Current action and preconditions to check: path_clear

Your task: For each precondition in the list above, predict whether it will hold at this action.

Consider the current scene as observed from the mobile robot's camera, and analyze the predicted future states of all dynamic agents (e.g., people, animals, vehicles, or any moving entities) within the NEXT SECOND.

IMPORTANT: Only answer "very likely" if you are absolutely certain—based on strong, clear evidence—that a dynamic agent will violate the precondition in the predicted future state. Do NOT answer "very likely" for unlikely, ambiguous, or low-probability risks.

Ask yourself for each precondition: Is there a high probability, with clear and convincing evidence, that the predicted future states of any dynamic agent will interfere with the predicted future state of the currently executing action within the NEXT SECOND, causing that precondition to fail?

Assess the risk level based on these predictions. Use "likely" or "very likely" if motions create a clear risk of interference.

Use "neutral" or "improbable" if agents are nearby but their predicted paths are clearly diverging or non-conflicting.

Failure Risk Categories: "very improbable", "improbable", "neutral", "likely", "very likely"

Answer Format: Output ONLY the probability_of_failure value from these categories: "very improbable", "improbable", "neutral", "likely", "very likely"

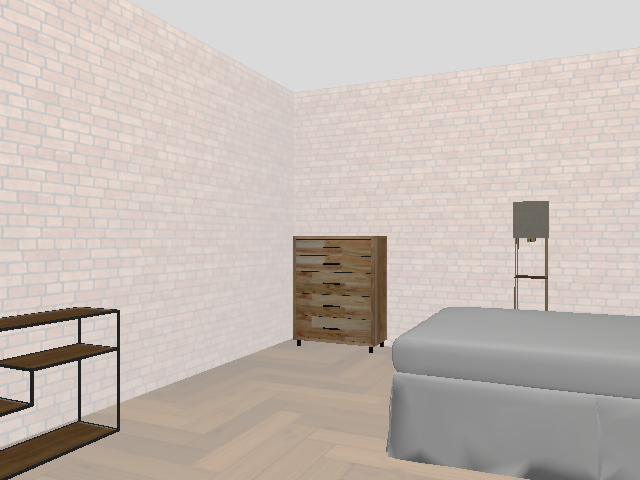

Answer: very improbable